Question: We have a client who is migrating from Report Builder 1.0 to Report Builder 2.0. Yes, I realise they are very behind the game, and RB3 has been out ages, but there are internal reasons why they are making this decision ...
This being the position we are at, there is a "search" button on RB1, that doesn't exist on RB2.

It allows the user to search for fields in the database at report design time.
Does anyone have any thoughts on if/where the same feature exists in RB2? My suspicion is that the functionality is somehow part of Report Models in RB1 and so obviously doesnt exist in RB2.
Many thanks,
Marcus
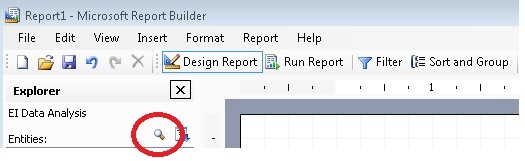
Answer: OK. thanks to the two guys that posted suggestions ... I have found a work around, not exactly what I was after, but it has satisfied the particular user concerned. It is as follows:
It has been discovered that the "Search" functionality is linked (for some reason) to the "Cube Models", A "Report Model" needs to be generated from the cube/sql source within the Report manager (e.g. <URL>

Then in RB2.0 (or RB3.0) create a new data source connection

Then "Add Dataset" on the data source created, choose "Query Designer", then desired perspective, then the "Search" function will be available.